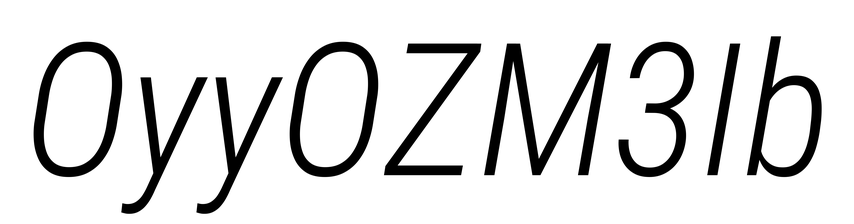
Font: Roboto-Italic_Condensed_Light_Italic